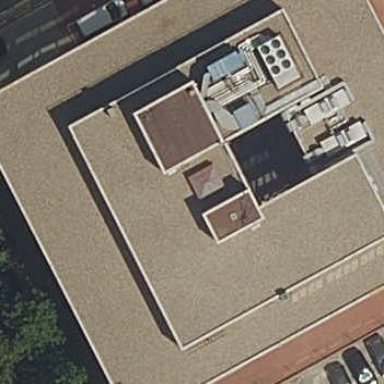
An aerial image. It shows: Building.